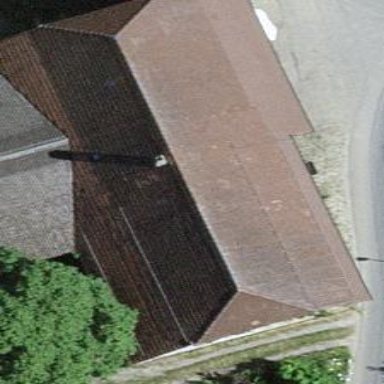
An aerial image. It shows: Farm building.